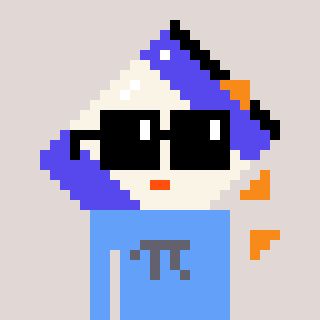
a pixel art character with square black sunglasses, a chips-shaped head and a blue-colored body on a warm background